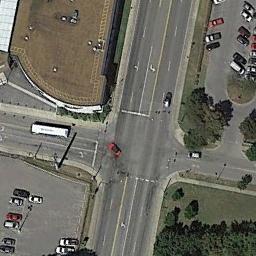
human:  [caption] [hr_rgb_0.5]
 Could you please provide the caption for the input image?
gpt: There are lots of cars in the open space near the intersection .

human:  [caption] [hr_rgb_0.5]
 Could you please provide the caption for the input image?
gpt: There was a line of trees east and west of the intersection .

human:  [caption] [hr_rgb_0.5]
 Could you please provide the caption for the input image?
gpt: There are several moving vehicles on the road at the intersection, There are many buildings and some trees around the intersection, And many cars are parked in the open space beside the intersection .

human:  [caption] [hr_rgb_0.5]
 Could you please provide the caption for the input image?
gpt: An intersection with normal traffic is between a building and some clearing .

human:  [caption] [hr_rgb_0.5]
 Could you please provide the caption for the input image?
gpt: There are two parking lots with some cars and a brown buildings beside the intersection .